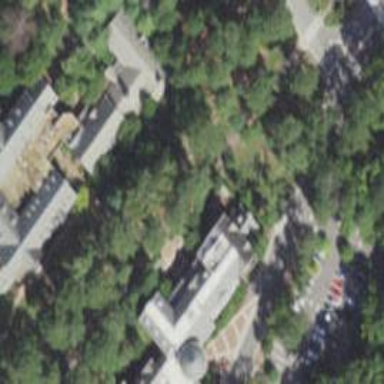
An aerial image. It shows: University building.